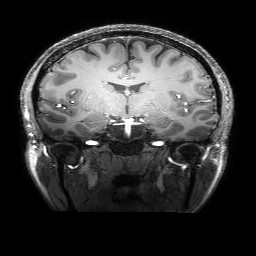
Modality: T1w
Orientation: sagittal